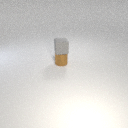
small brown metal cylinder below small gray rubber cube